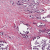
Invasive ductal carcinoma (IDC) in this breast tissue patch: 1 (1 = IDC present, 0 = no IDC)